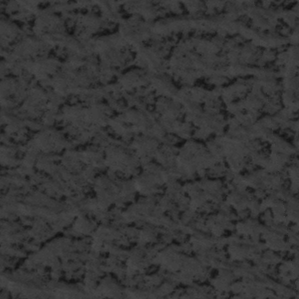
Label: frost